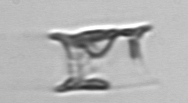
Label: Eucampia